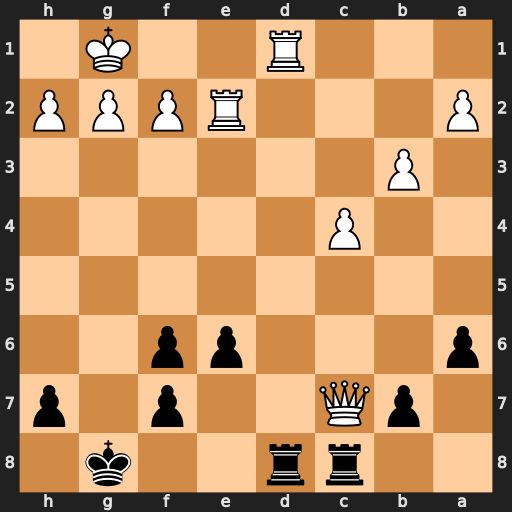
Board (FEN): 2rr2k1/1pQ2p1p/p3pp2/8/2P5/1P6/P3RPPP/3R2K1
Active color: b
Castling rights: -
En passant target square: -
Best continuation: Rxd1+ Re1 Rxe1#